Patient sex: F
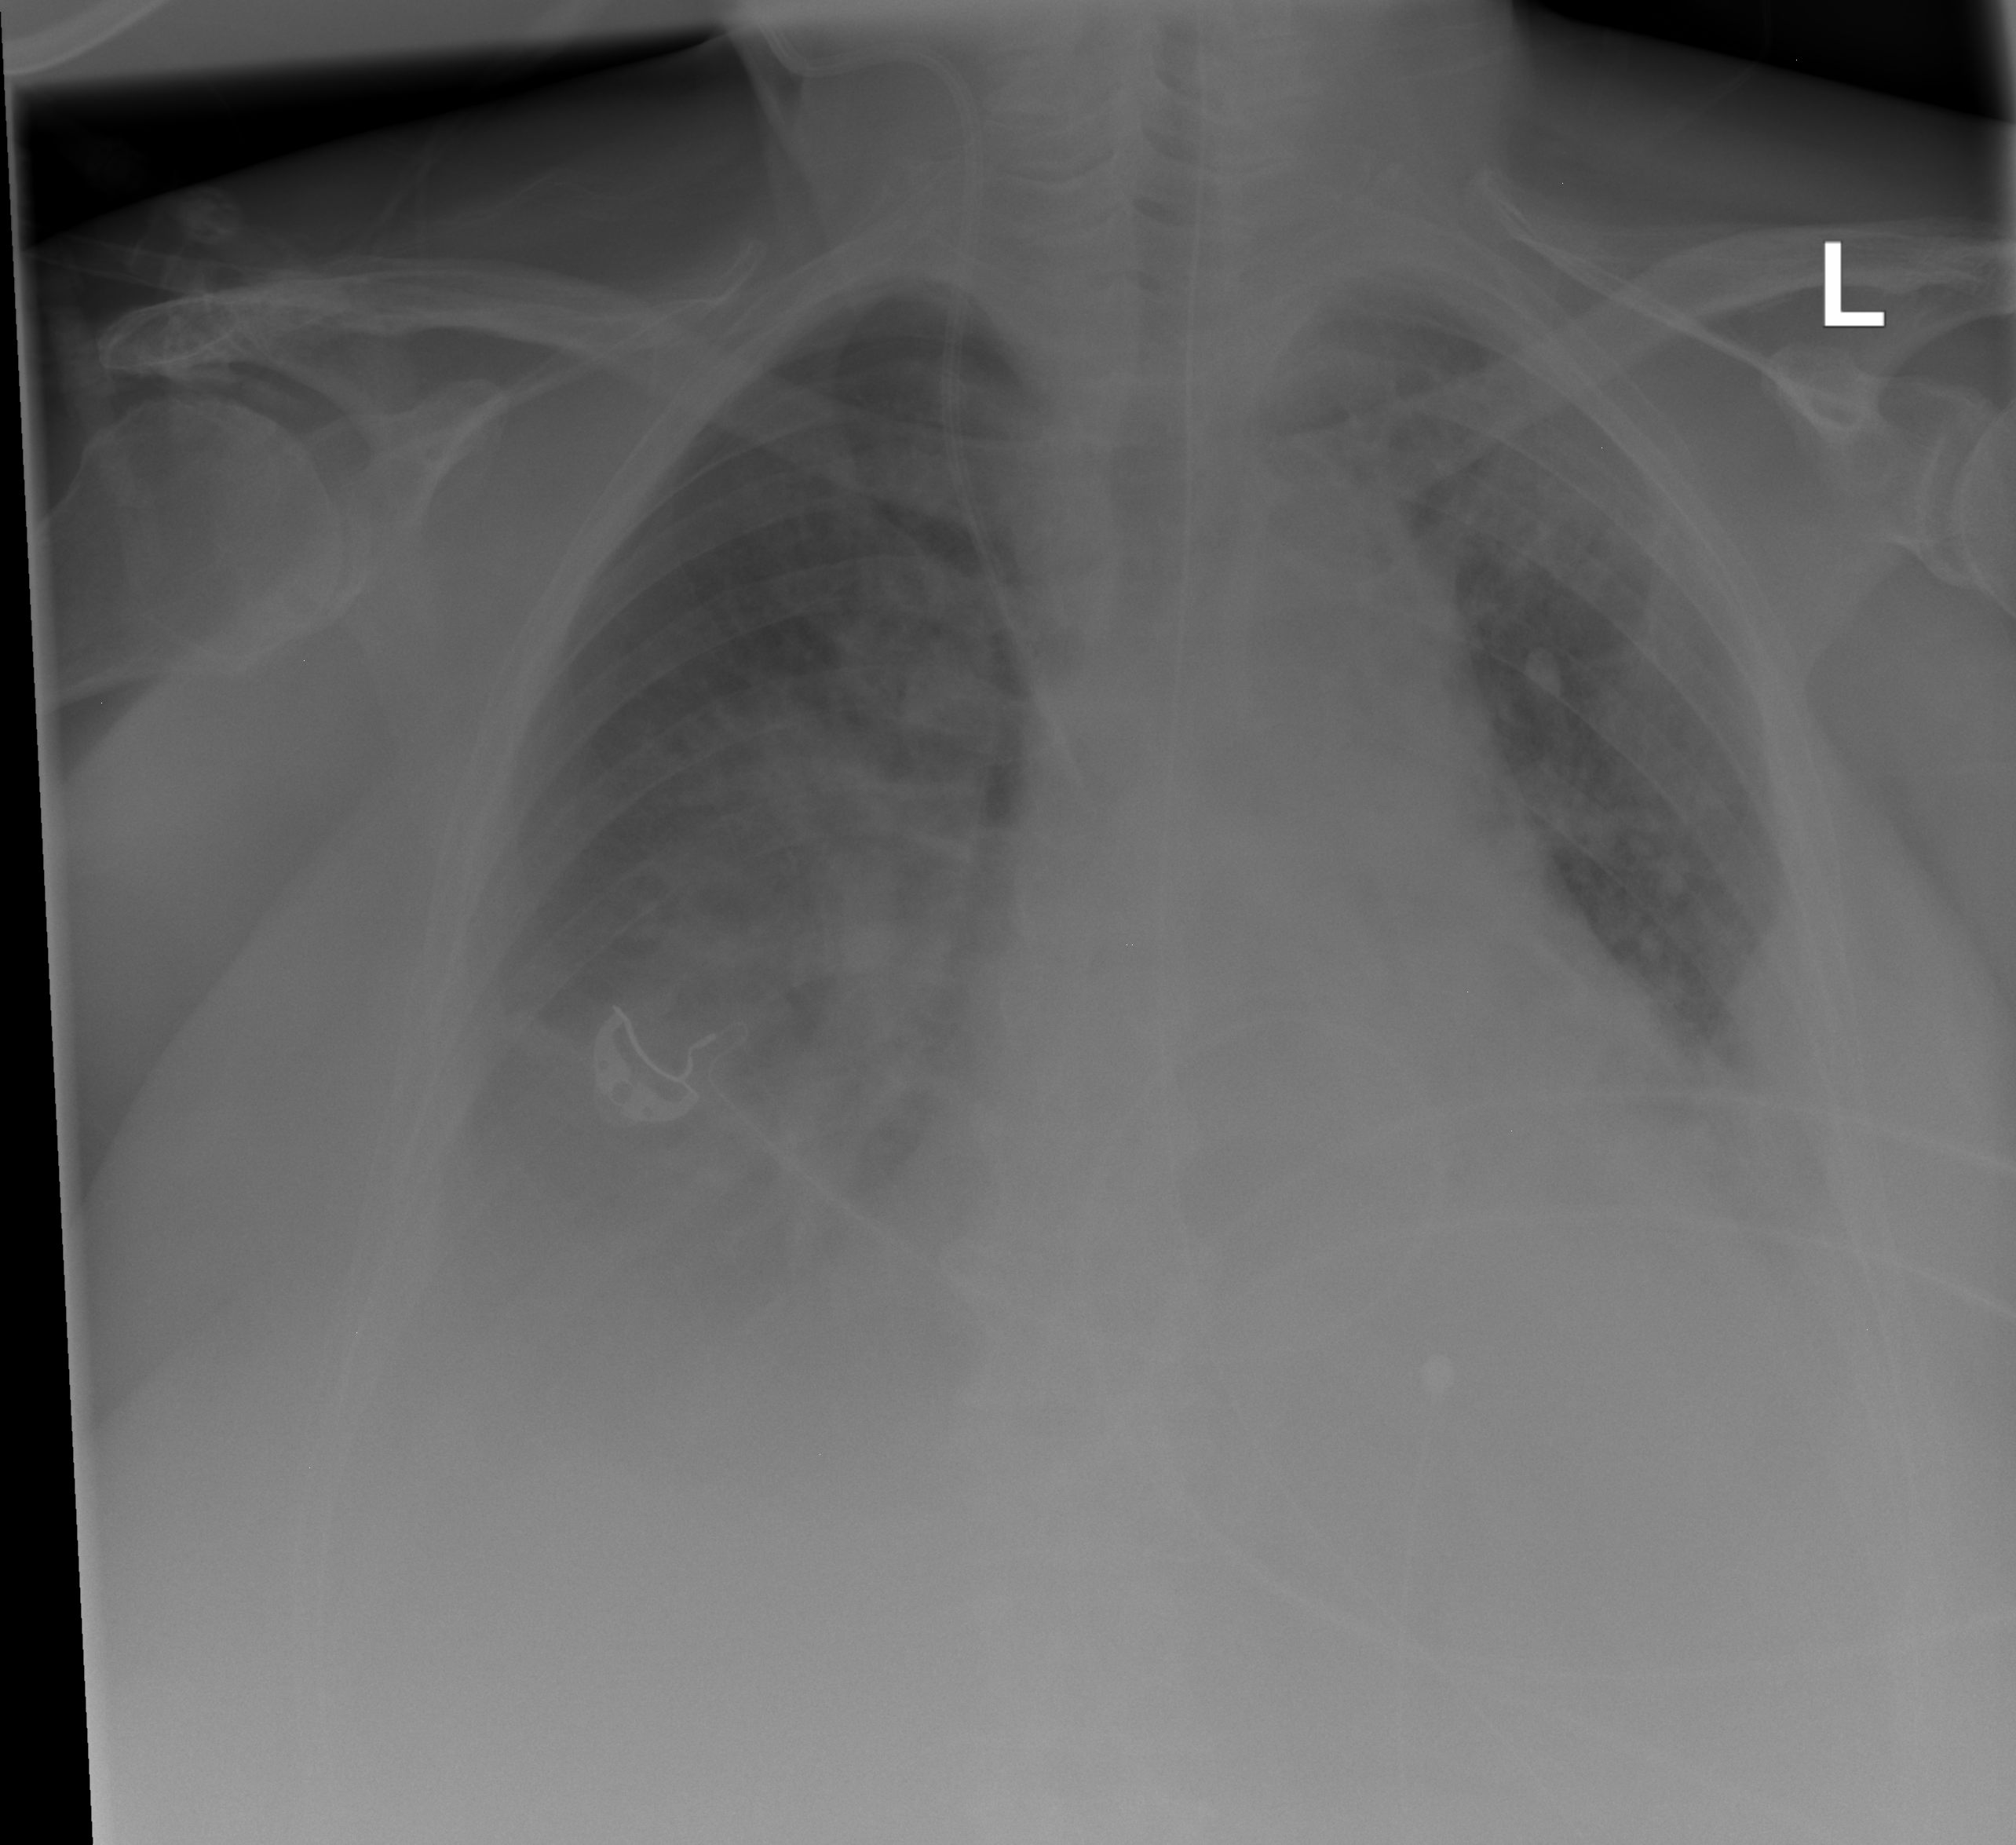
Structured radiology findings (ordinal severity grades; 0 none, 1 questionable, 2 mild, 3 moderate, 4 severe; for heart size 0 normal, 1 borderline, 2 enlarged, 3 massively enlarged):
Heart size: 2
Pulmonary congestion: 0
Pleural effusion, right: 3
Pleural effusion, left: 2
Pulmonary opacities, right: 1
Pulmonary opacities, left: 1
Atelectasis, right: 2
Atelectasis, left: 2